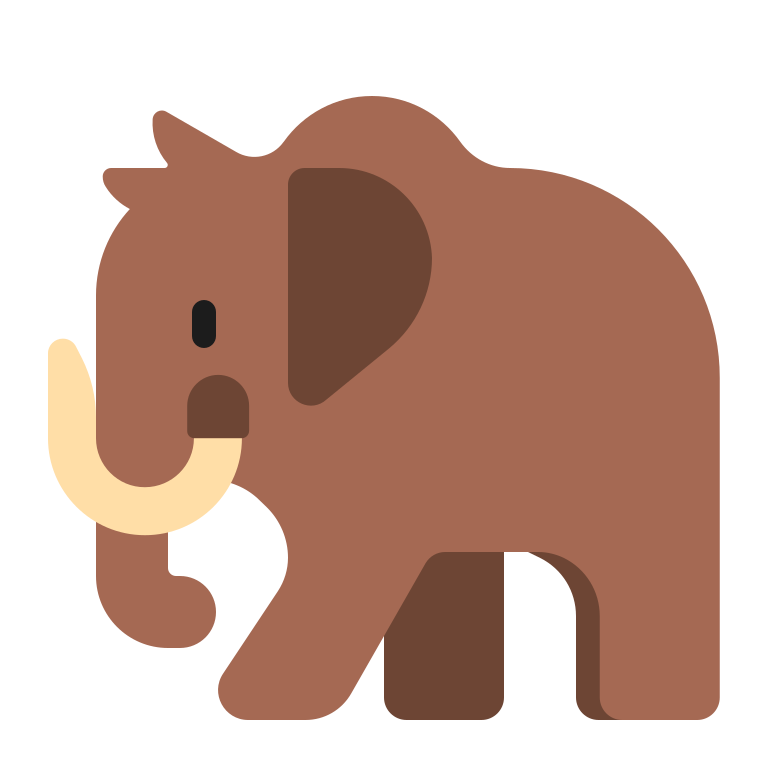
mammoth flat